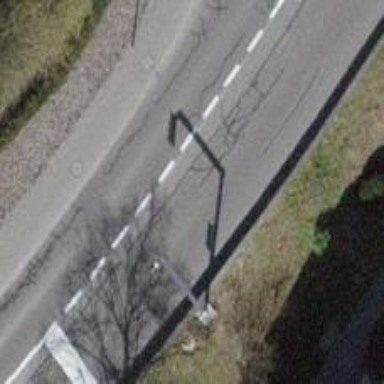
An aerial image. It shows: Road with traffic signals for signaling.